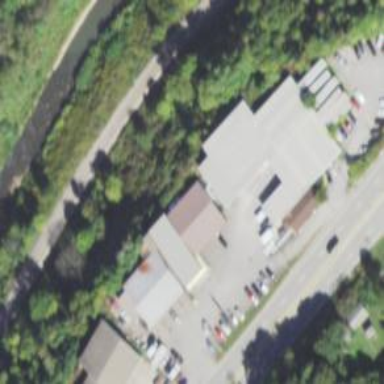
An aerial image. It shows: Industrial building.